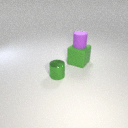
large green rubber cube to the right of small green metal cylinder